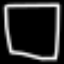
Label: square